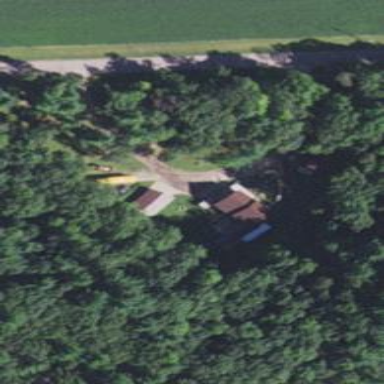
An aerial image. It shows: Driveway.